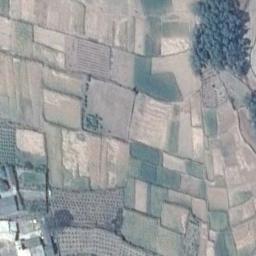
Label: terrace